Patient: sex M, age 74
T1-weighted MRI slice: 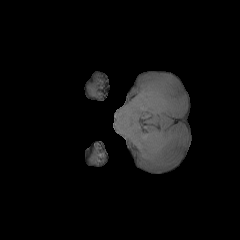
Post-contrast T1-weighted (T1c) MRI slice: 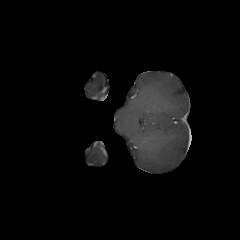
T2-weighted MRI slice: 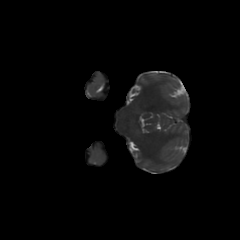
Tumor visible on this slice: no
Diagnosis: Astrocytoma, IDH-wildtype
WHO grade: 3